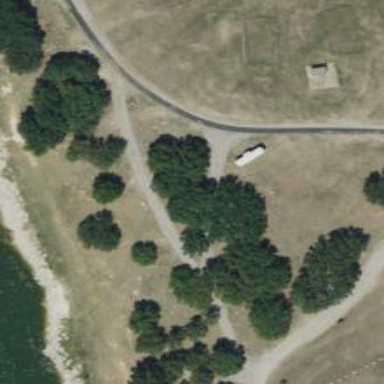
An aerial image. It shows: Caravan site for tourism.